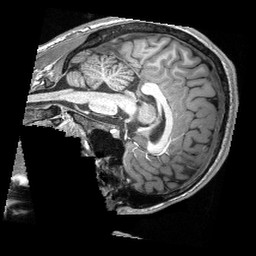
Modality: T1w
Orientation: sagittal
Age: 20
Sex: male